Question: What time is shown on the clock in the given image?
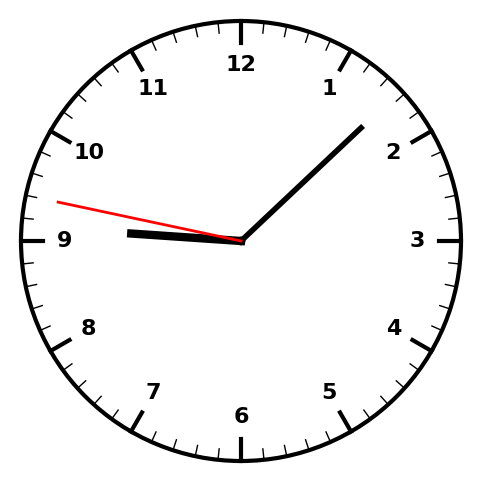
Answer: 09:07:47